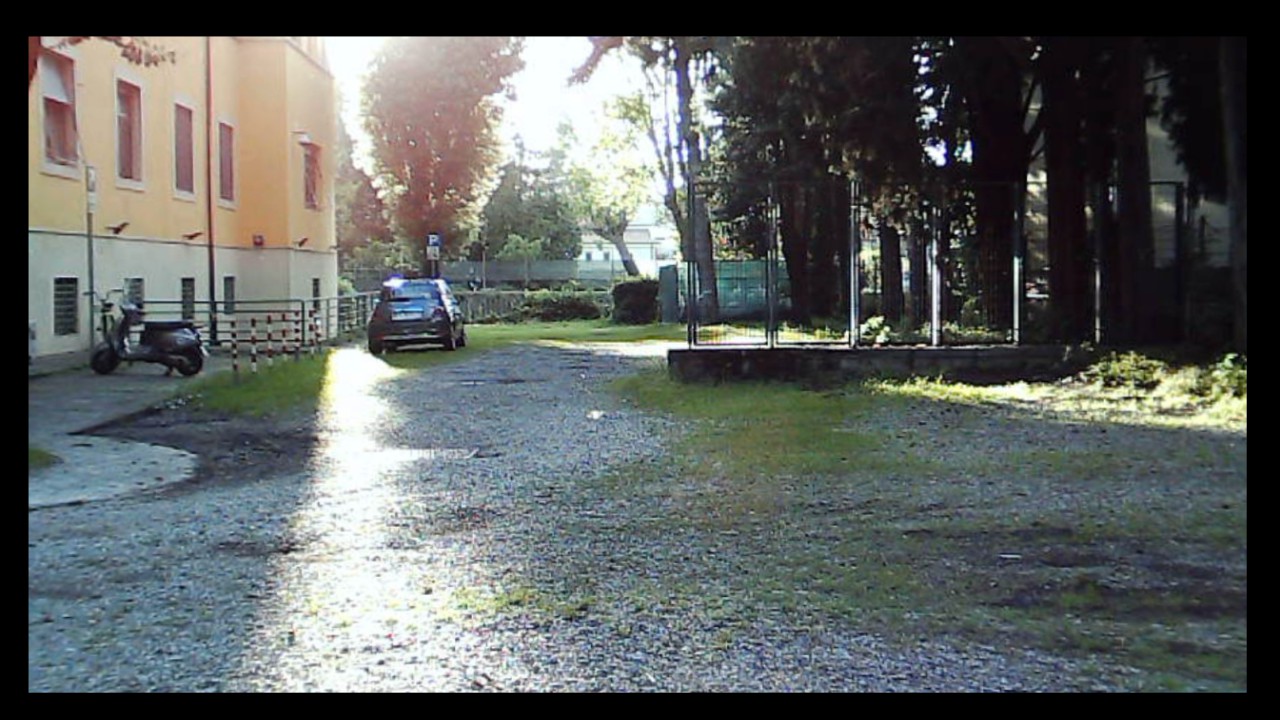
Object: Betafpv air75